Chest X-ray:
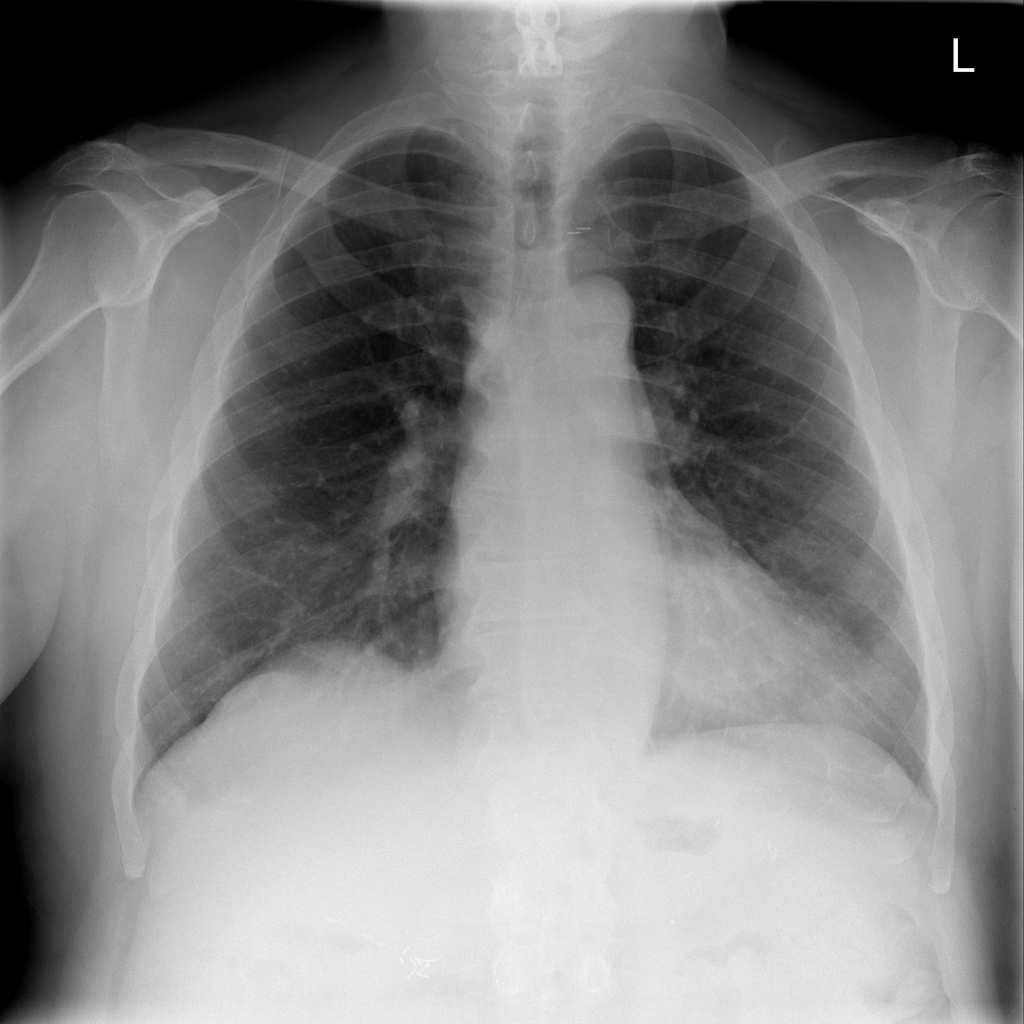
No abnormal finding: yes